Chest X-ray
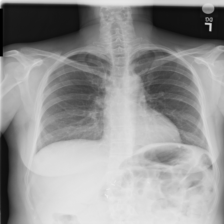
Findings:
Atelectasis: negative
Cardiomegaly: negative
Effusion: negative
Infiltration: negative
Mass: negative
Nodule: negative
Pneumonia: negative
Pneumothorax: negative
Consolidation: negative
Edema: negative
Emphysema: negative
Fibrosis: negative
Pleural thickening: negative
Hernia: negative